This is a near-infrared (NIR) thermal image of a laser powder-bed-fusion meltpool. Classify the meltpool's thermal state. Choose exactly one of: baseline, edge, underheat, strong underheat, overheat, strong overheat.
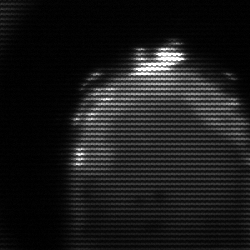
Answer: edge